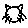
Label: cat